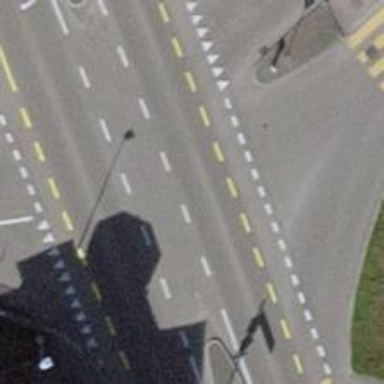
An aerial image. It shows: Primary highway with asphalt surface. There is separate cycle lane for soft cycling on the sidewalk.